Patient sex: M
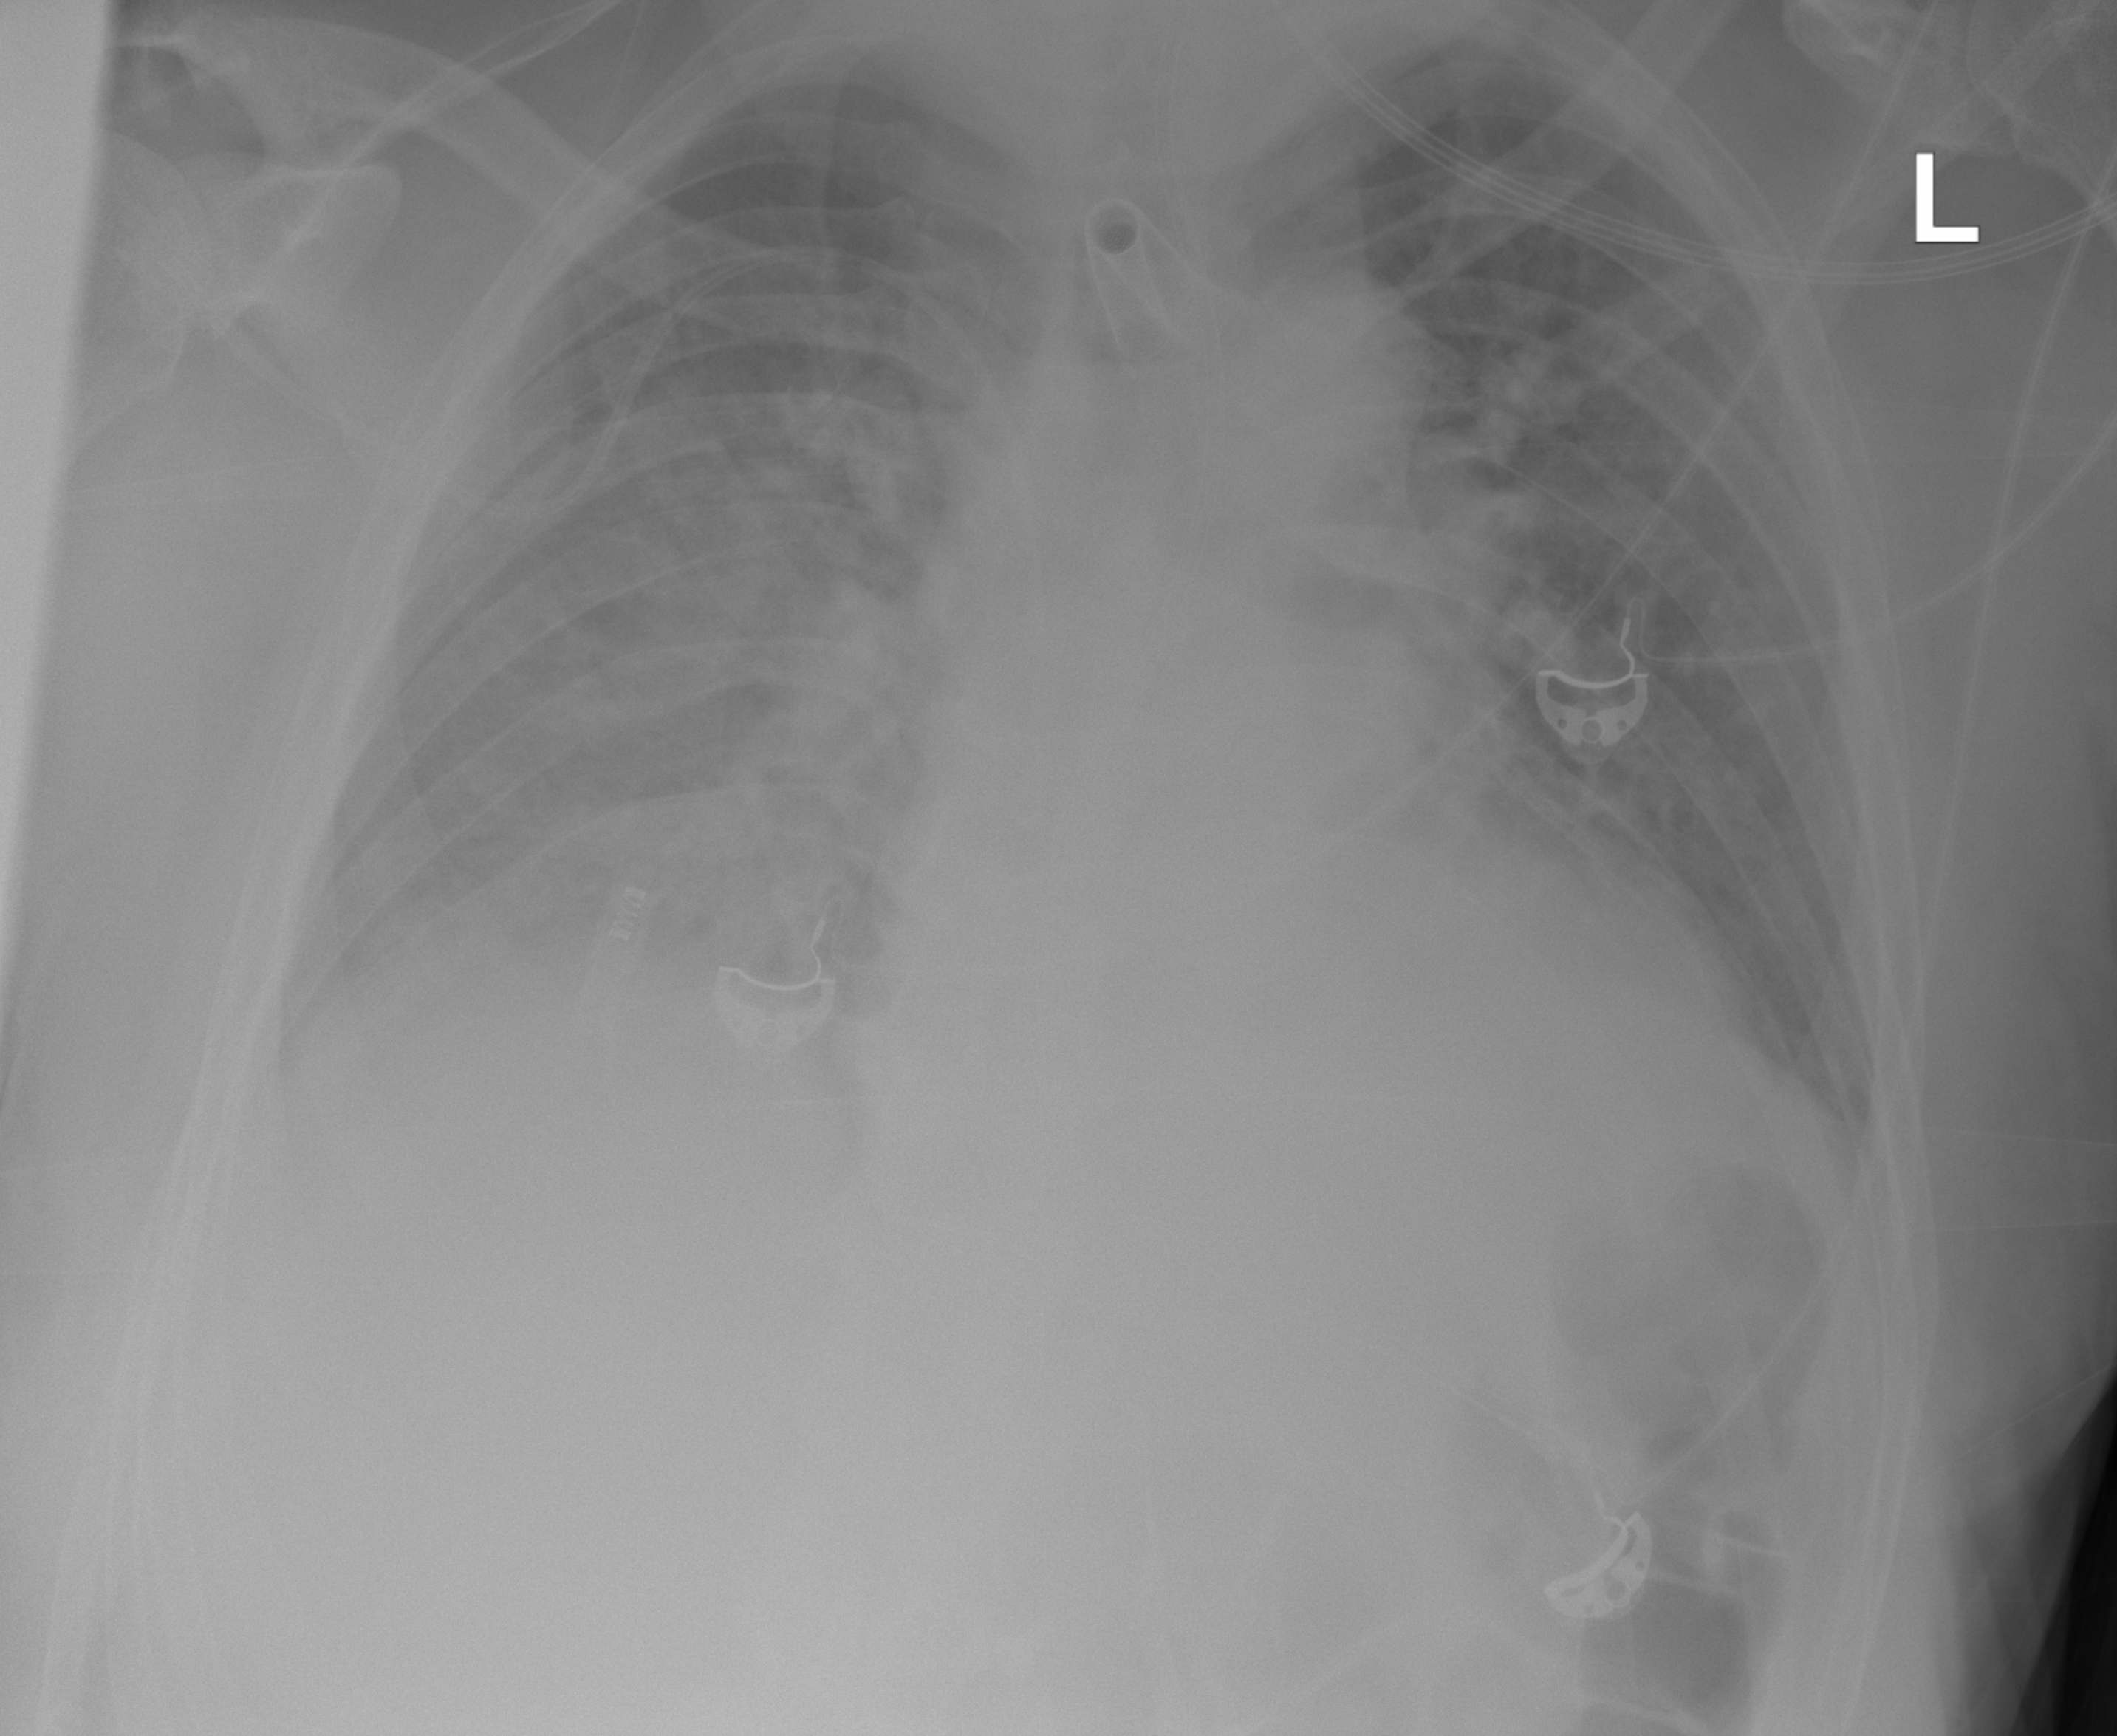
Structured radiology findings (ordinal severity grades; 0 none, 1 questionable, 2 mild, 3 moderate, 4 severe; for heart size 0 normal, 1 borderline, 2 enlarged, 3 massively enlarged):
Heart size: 2
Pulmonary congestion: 3
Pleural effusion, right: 3
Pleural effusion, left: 1
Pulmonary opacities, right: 3
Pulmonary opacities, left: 2
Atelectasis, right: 3
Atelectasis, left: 3